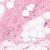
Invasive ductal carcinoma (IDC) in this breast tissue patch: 0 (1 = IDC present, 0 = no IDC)